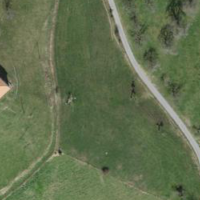
EUNIS habitat code: 24
Species observed at this site:
Euonymus europaeus